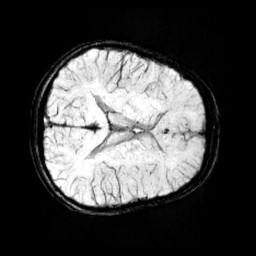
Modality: minIP
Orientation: axial
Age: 9
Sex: female
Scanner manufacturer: siemens
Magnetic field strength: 3 T
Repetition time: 0.027 s
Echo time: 0.02 s